Question: I am reasonably new to IOS below is a screenshot of my app structure -

There are various tableViewcontroller / uiviewcontrollers which connect to a tab bar controller - all pretty standard I guess.
The colourful shot is the homepage - I would like users to be able to click on one of the 4 tabs and navigate to one of the other pages - though i'm struggling on how to to this programatically.
I have attached all the buttons as ib-actions and have given all the screesn storyboard id's.
The following is my code so far -
'''
- (IBAction)btnCult:(id)sender {
UIViewController *vc = [self.storyboard instantiateViewControllerWithIdentifier:@"culture"];
[self presentViewController:vc animated:YES completion:nil];
}
'''
This does nothing - where am I going wrong?
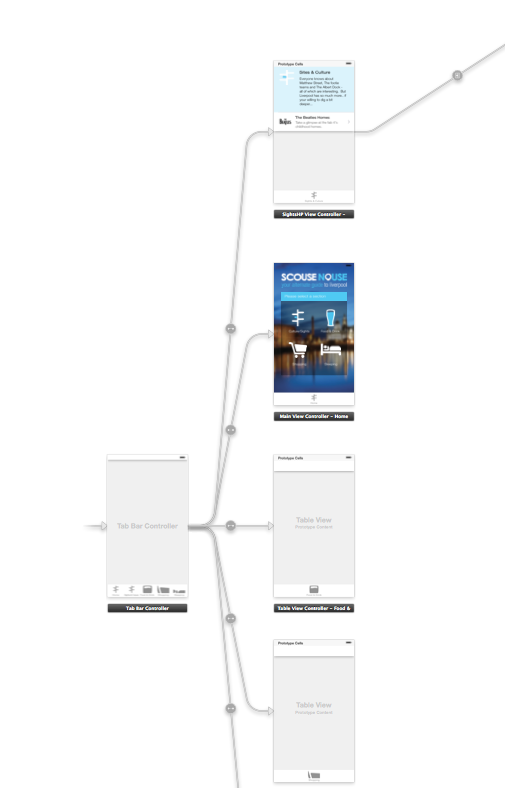
Answer: Try add this it IBAction:
'''
[self.tabBarController setSelectedIndex:0];
'''
It should takes you to first tab, by changing index you change the tabs(views)